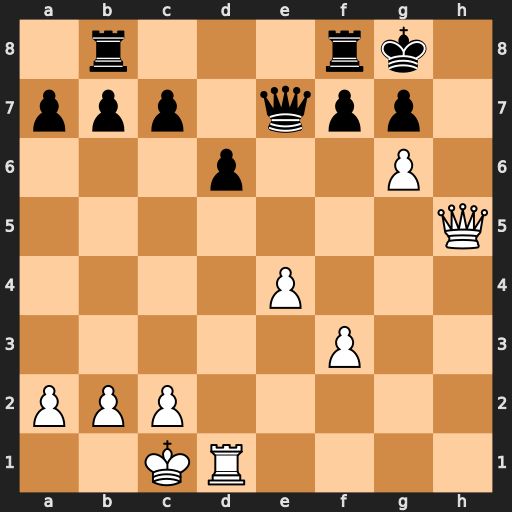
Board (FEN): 1r3rk1/ppp1qpp1/3p2P1/7Q/4P3/5P2/PPP5/2KR4
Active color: w
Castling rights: -
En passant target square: -
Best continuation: Qh7#